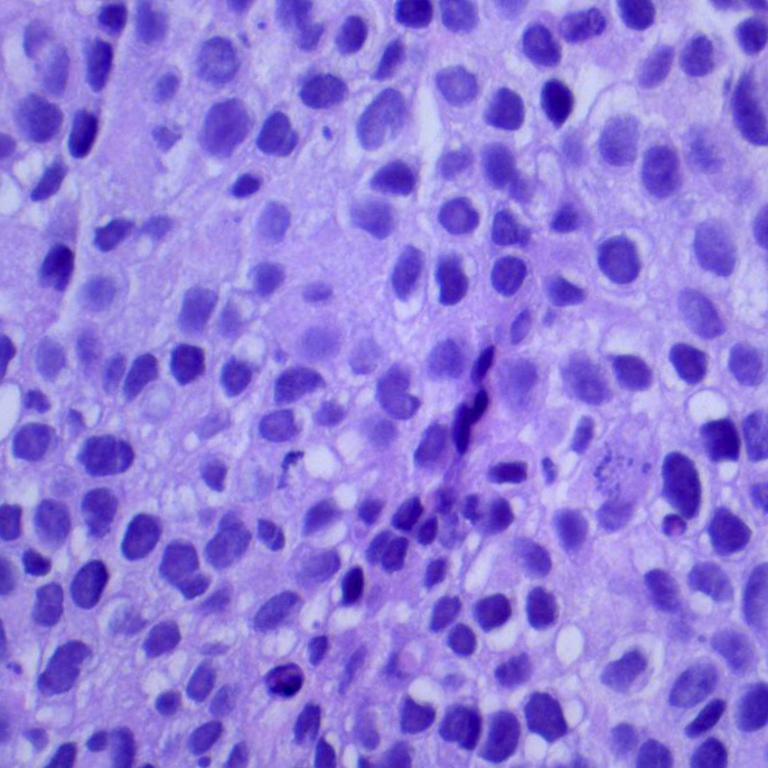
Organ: lung
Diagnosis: squamous carcinomas